Question: I am using a ImageView, to be exactly it is an ImageMap extending an ImageView, in a ScrollView with the following part of code:
'''
<?xml version="1.0" encoding="utf-8"?>
<LinearLayout xmlns:android="http://schemas.android.com/apk/res/android"
xmlns:ctc="http://schemas.android.com/apk/res/de.svennergr.htn"
android:layout_width="fill_parent"
android:layout_height="fill_parent"
android:background="@drawable/backrepeat"
android:orientation="vertical"
android:padding="10dp"
android:weightSum="1" >
<ScrollView
android:layout_width="fill_parent"
android:layout_height="fill_parent" >
<LinearLayout
android:layout_width="fill_parent"
android:layout_height="fill_parent"
android:orientation="vertical" >
<LinearLayout
android:layout_width="fill_parent"
android:layout_height="wrap_content"
android:layout_marginBottom="15dp"
android:layout_marginTop="15dp"
android:baselineAligned="false"
android:orientation="horizontal" >
<LinearLayout
android:layout_width="wrap_content"
android:layout_height="fill_parent"
android:orientation="vertical"
android:weightSum="1" >
<TextView
android:id="@+id/login_text"
android:layout_width="fill_parent"
android:layout_height="wrap_content"
android:layout_gravity="bottom"
android:layout_weight="0.3333"
android:paddingTop="10dp"
android:text="Login:" />
<TextView
android:id="@+id/password_text"
android:layout_width="wrap_content"
android:layout_height="wrap_content"
android:layout_weight="0.3333"
android:paddingTop="10dp"
android:text="Password:" />
<TextView
android:id="@+id/email_text"
android:layout_width="wrap_content"
android:layout_height="wrap_content"
android:layout_weight="0.3333"
android:paddingTop="10dp"
android:text="E-Mail:"
android:visibility="gone" />
</LinearLayout>
<LinearLayout
android:layout_width="fill_parent"
android:layout_height="wrap_content"
android:layout_weight="1"
android:orientation="vertical"
android:weightSum="1" >
<EditText
android:id="@+id/login_edit"
android:layout_width="fill_parent"
android:layout_height="wrap_content"
android:layout_weight="0.3333"
android:ems="10" >
</EditText>
<EditText
android:id="@+id/passwd_edit"
android:layout_width="fill_parent"
android:layout_height="wrap_content"
android:layout_weight="0.3333"
android:ems="10"
android:inputType="textPassword" />
<EditText
android:id="@+id/email_edit"
android:layout_width="fill_parent"
android:layout_height="wrap_content"
android:layout_weight="0.3333"
android:ems="10"
android:inputType="textEmailAddress"
android:visibility="gone" />
</LinearLayout>
</LinearLayout>
<Button
android:id="@+id/login"
android:layout_width="fill_parent"
android:layout_height="wrap_content"
android:layout_gravity="center"
android:background="@drawable/button"
android:text="Login"
android:textColor="@color/button_start" />
<Button
android:id="@+id/register"
android:layout_width="fill_parent"
android:layout_height="wrap_content"
android:layout_gravity="center"
android:layout_marginTop="3dp"
android:background="@drawable/button"
android:text="@string/register"
android:textColor="@color/button_start" />
<de.svennergr.htn.ImageMap
android:id="@+id/imap"
android:layout_width="fill_parent"
android:layout_height="fill_parent"
android:layout_marginTop="10dp"
android:adjustViewBounds="true"
android:scaleType="centerCrop"
android:src="@drawable/europa"
ctc:map="europa" />
</LinearLayout>
</ScrollView>
</LinearLayout>
'''
I've posted the whole XML-Code to get you a better overview.
The Imageview should display the Image with "fill_parent" to the bottom of the display, but the image is beeing resized and is not beeing displayed to the bottom:

Thanks for your help.
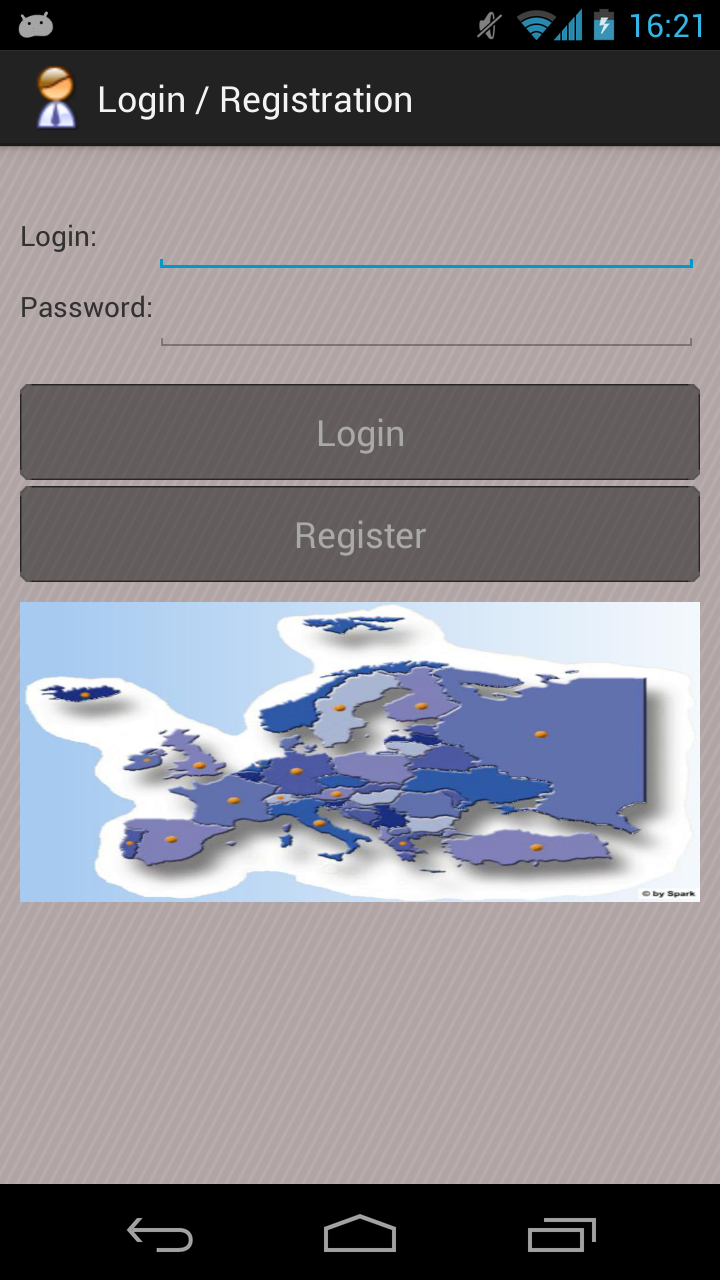
Answer: try adding this property to your scrollview:
'''
android:FillViewport="true"
'''
Edited.